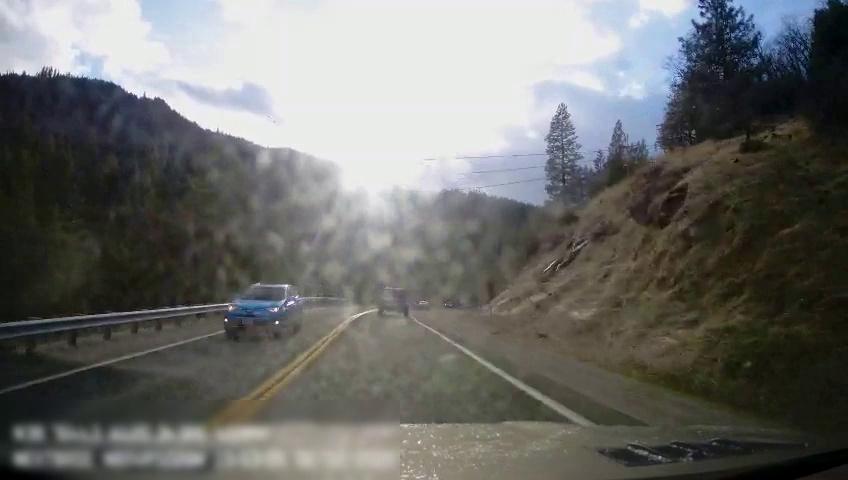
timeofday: Day
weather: Sunny
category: Drivable Space
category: Vehicles | SUV
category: Vehicles | Car
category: Vehicles | Truck
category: Lanes | Current Lane
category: Lanes | Current Lane
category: Lanes | Alternate Lane